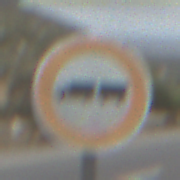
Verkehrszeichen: VerbotLastkraftwagenMitAnhaenger
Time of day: Midday
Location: Outdoor (Nature)
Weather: Overcast
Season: NotSpecified
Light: Natural